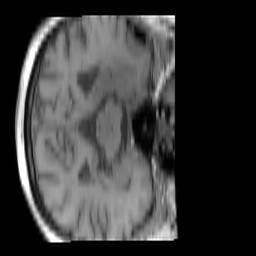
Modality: T1w
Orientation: axial
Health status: ill
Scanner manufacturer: siemens
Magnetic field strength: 3 T
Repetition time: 0.4 s
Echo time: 0.00272 s